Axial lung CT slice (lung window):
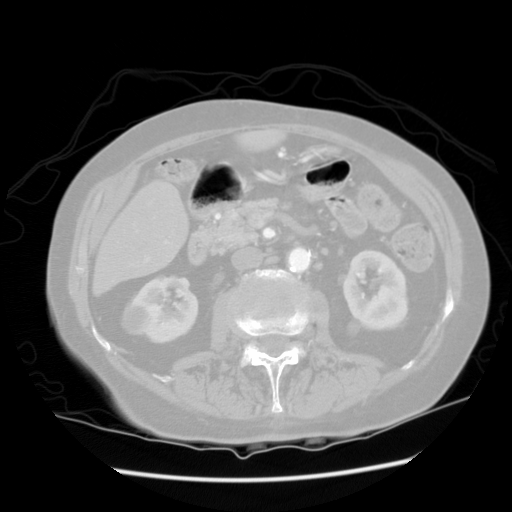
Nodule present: no